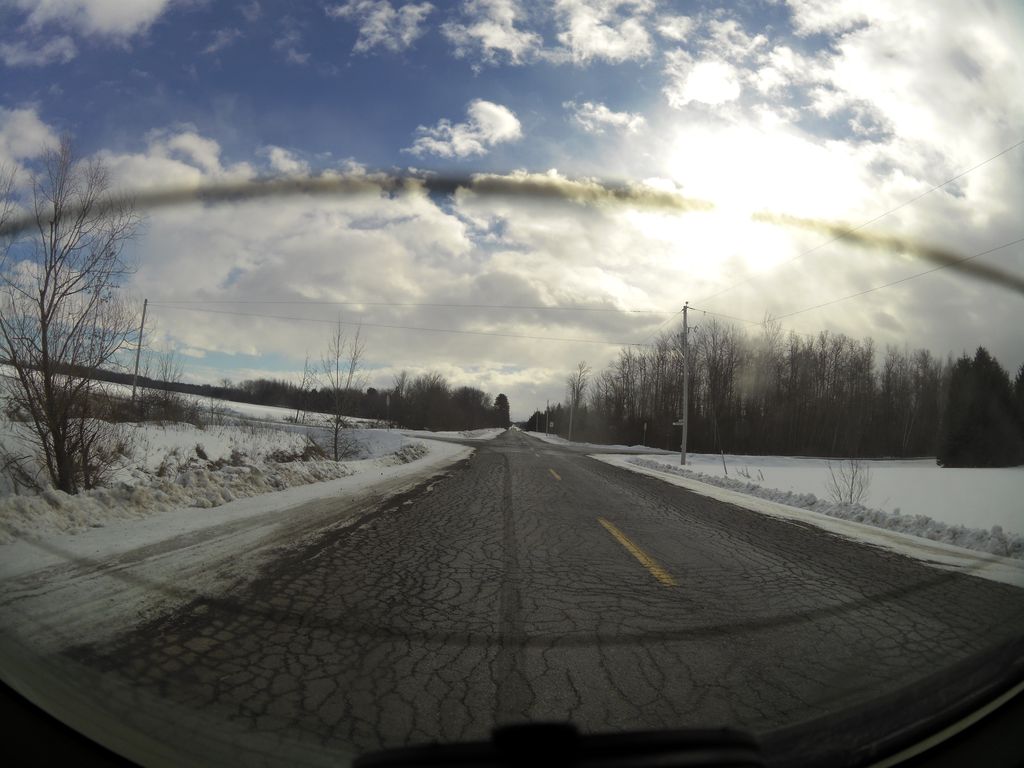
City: ottawa-gatineau